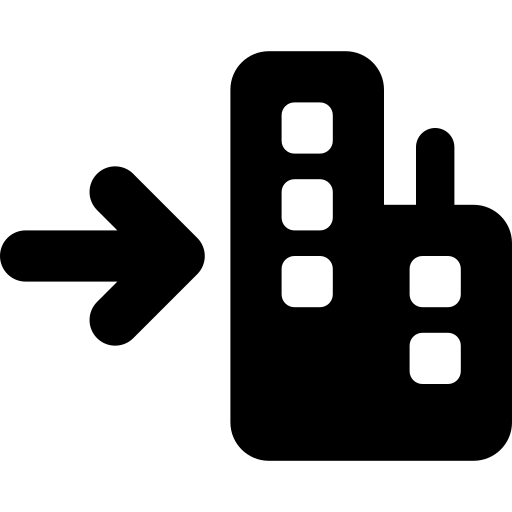
Tags: icon, FontAwesome, fa-icon, solid, arrow, right, to, city